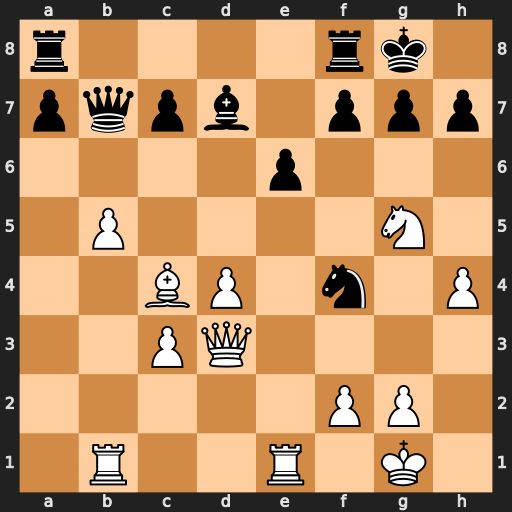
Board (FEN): r4rk1/pqpb1ppp/4p3/1P4N1/2BP1n1P/2PQ4/5PP1/1R2R1K1
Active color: w
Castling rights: -
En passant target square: -
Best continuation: Qxh7#